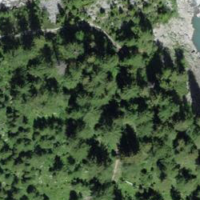
EUNIS habitat code: 44
Species observed at this site:
Protaetia cuprea
Anthyllis vulneraria